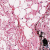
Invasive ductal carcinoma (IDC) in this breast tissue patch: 0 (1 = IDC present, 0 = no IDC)